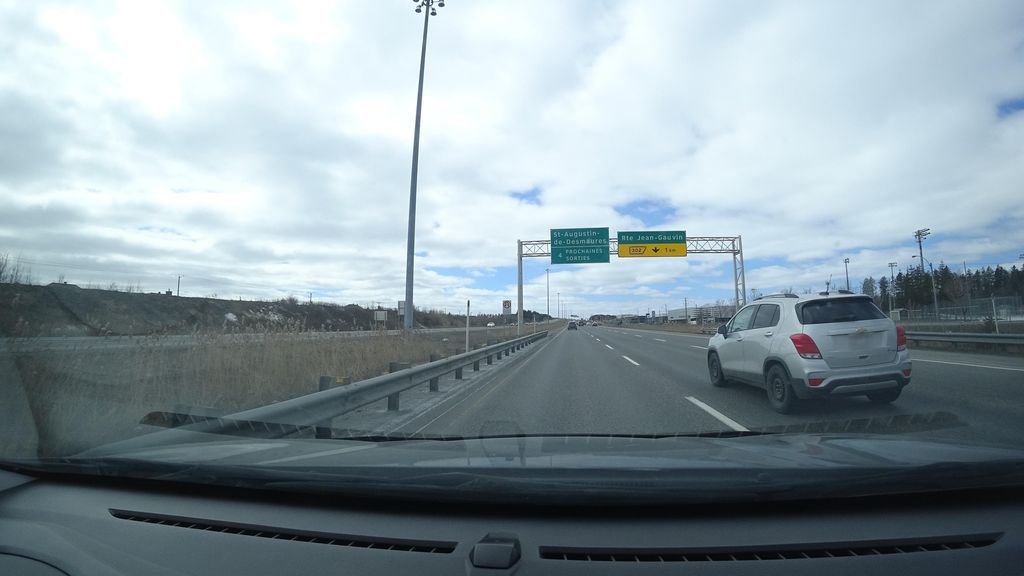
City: quebec_city